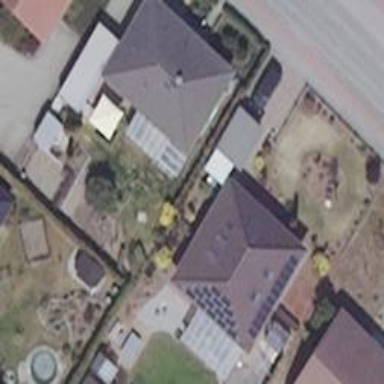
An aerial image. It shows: Hipped roof on residential building.